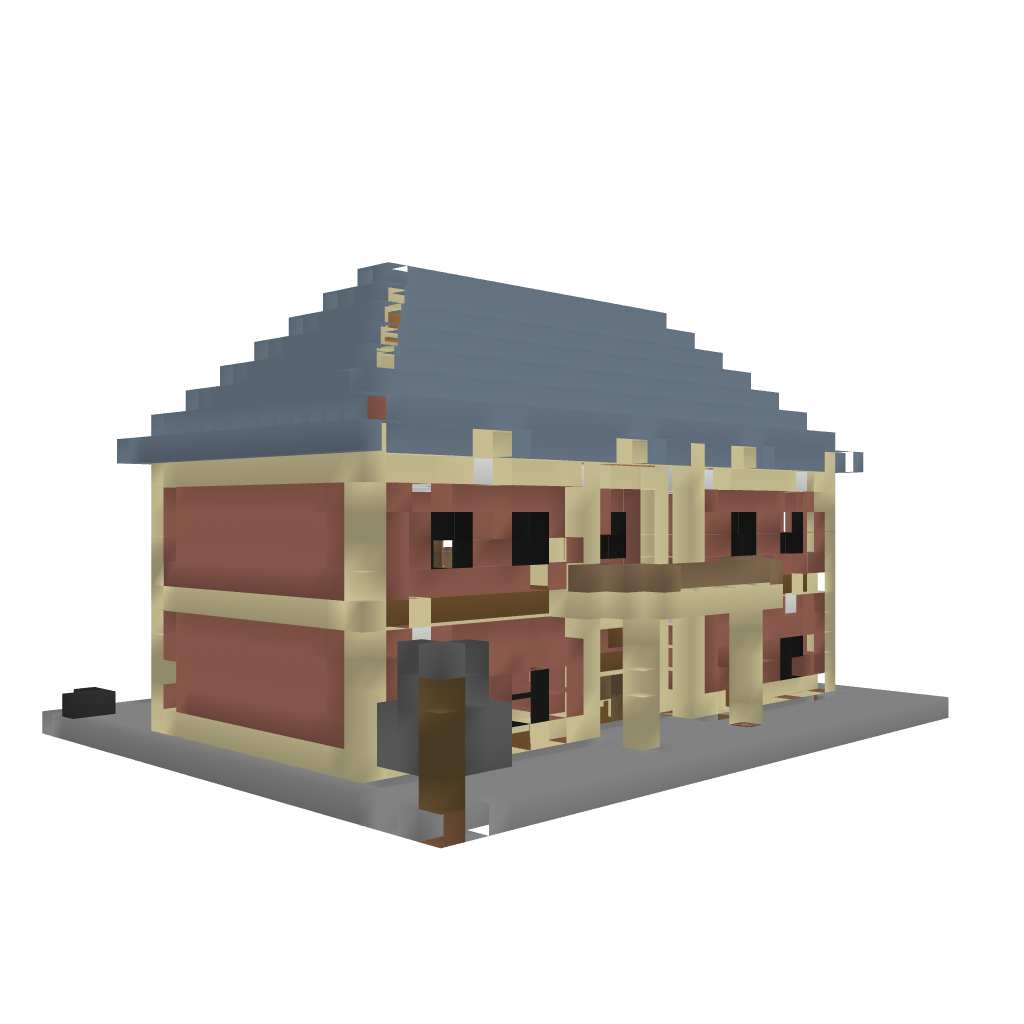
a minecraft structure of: Lewis's House